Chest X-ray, AP view. Patient: 49 years old, sex M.
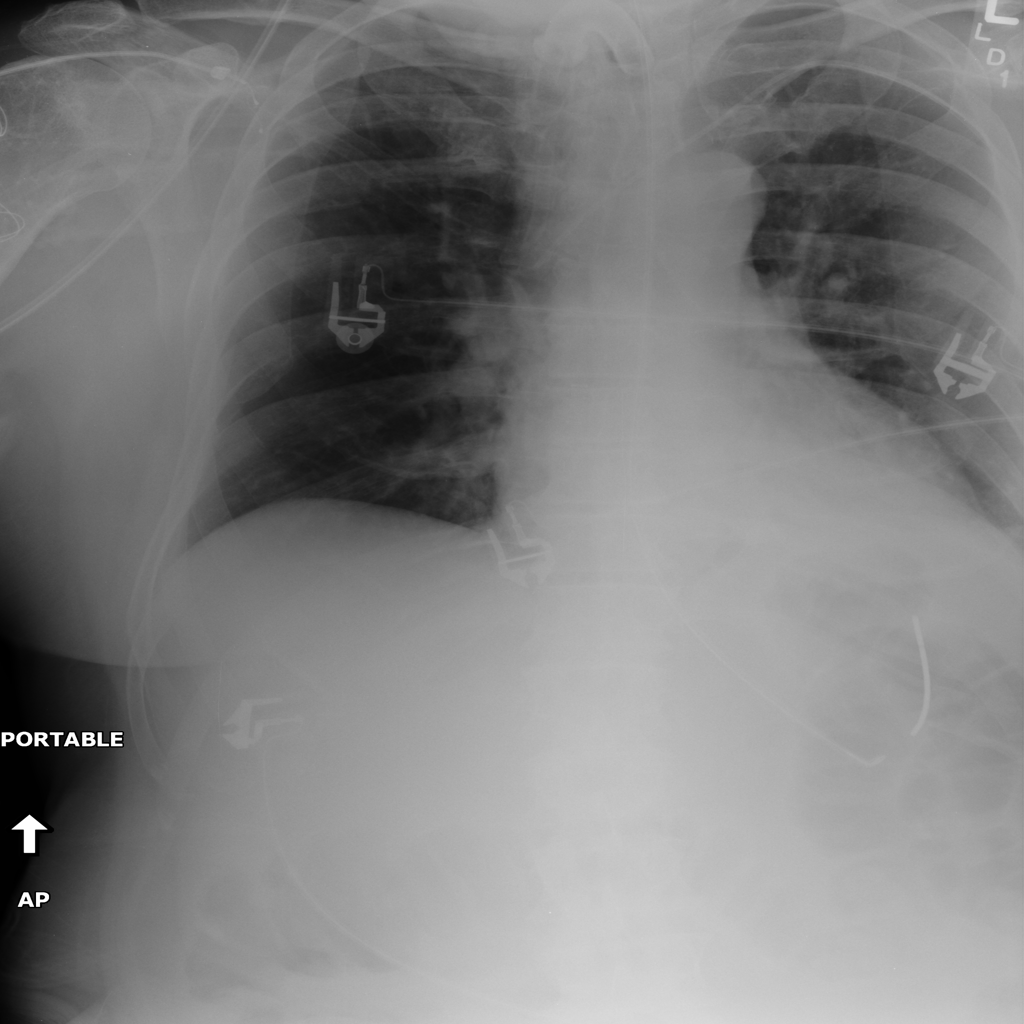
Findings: Pneumonia